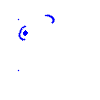
Particle: electron